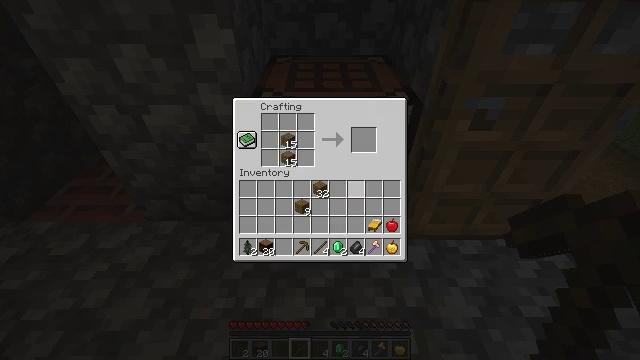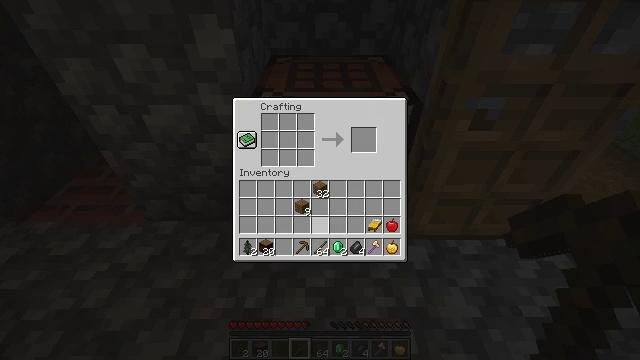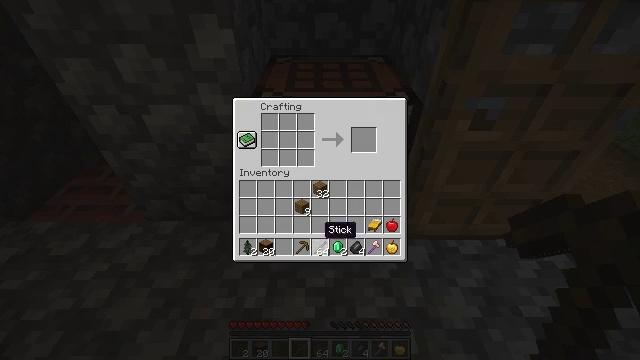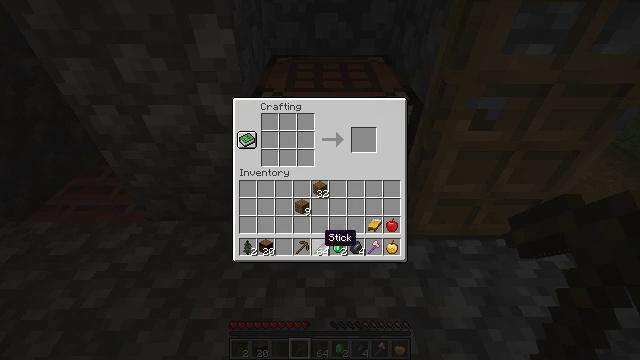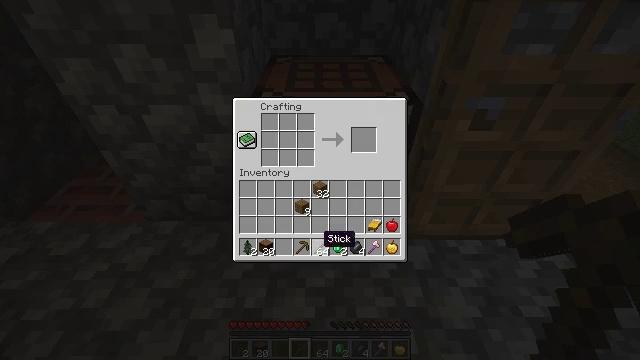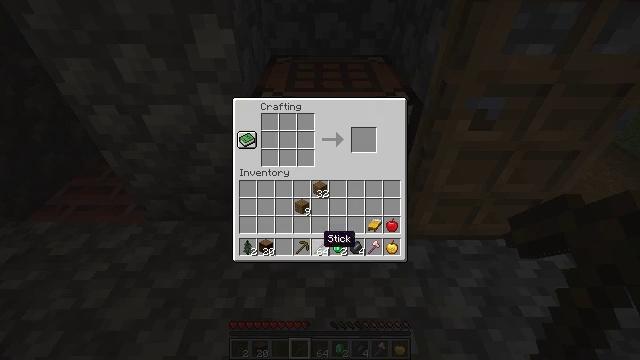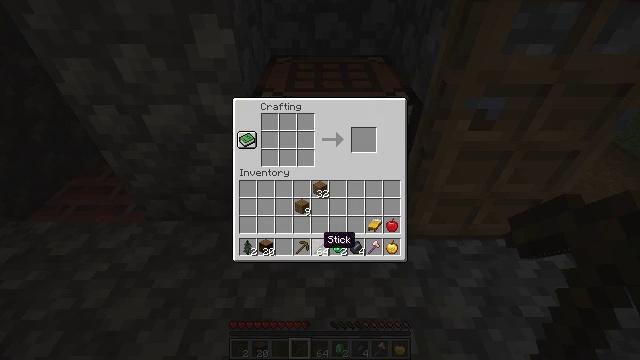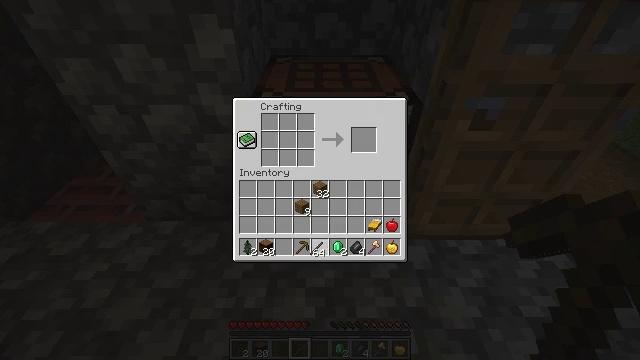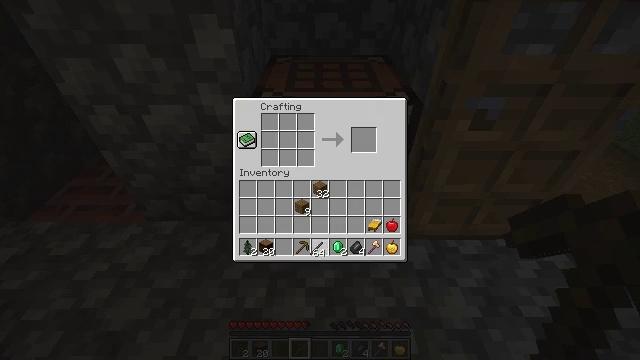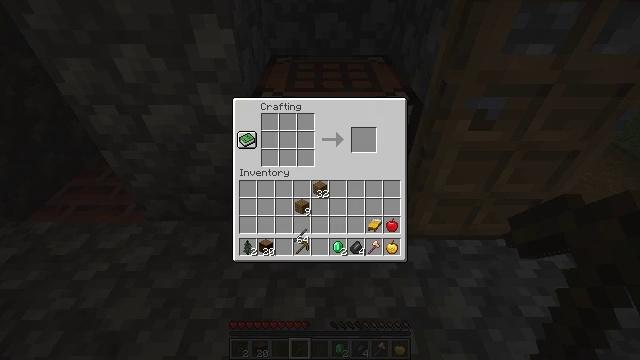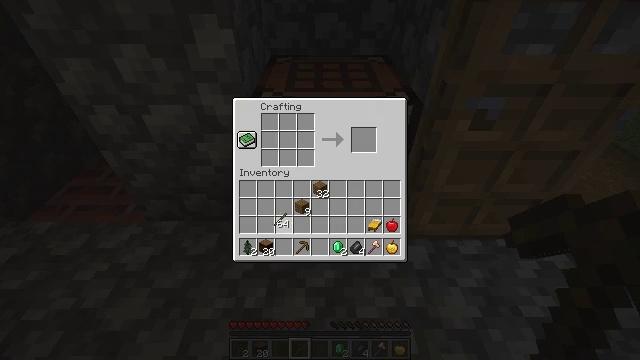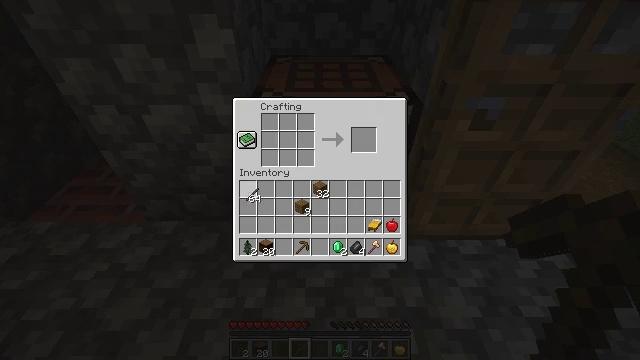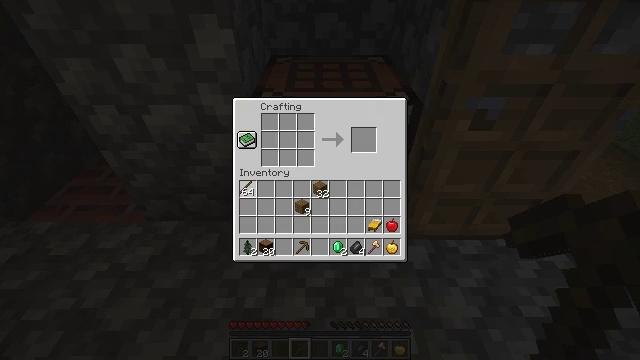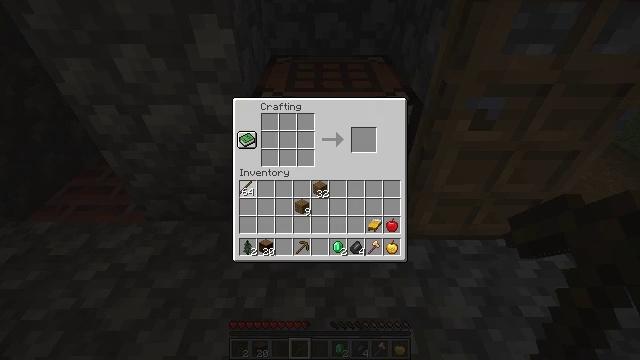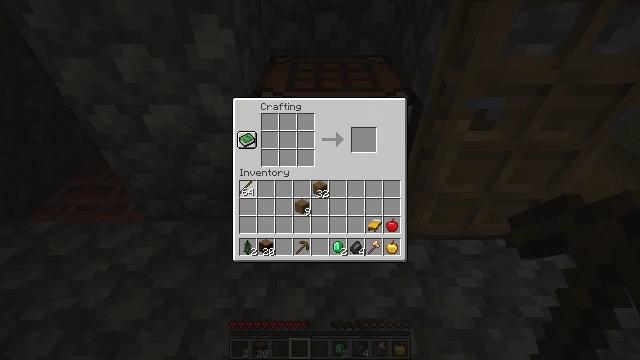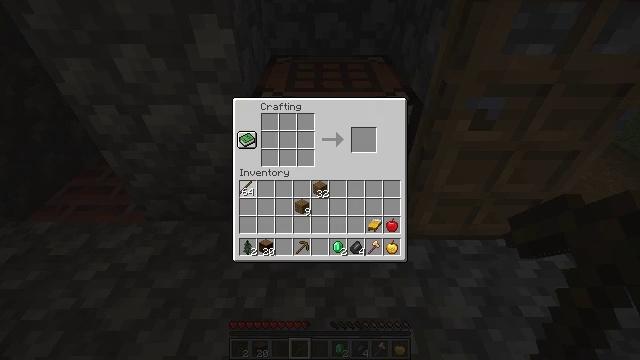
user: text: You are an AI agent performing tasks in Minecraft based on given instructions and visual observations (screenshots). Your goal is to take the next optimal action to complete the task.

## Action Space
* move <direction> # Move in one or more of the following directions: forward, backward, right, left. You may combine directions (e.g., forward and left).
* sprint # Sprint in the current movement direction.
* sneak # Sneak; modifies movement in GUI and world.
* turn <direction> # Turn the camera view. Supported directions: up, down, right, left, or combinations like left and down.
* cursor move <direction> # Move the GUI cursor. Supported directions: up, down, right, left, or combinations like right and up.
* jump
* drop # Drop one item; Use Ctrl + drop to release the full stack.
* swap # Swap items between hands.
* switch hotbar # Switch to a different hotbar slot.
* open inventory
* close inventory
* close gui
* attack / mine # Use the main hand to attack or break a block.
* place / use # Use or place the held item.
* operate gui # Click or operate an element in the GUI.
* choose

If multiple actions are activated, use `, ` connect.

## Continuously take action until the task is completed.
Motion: motion action
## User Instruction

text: Break the blast furnace block.
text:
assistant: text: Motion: sneak, cursor move left and down, open gui
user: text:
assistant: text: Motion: sneak, cursor move left and down
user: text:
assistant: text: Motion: cursor move down
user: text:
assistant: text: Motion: no_op
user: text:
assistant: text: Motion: no_op
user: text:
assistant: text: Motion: no_op
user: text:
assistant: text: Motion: operate gui
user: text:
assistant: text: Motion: operate gui
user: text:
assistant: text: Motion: cursor move left and up, operate gui
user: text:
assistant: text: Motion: cursor move left and up
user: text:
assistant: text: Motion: cursor move left and up
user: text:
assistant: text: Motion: cursor move left and up
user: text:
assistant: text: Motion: no_op
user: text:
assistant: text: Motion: no_op
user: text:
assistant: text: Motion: no_op
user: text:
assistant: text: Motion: operate gui
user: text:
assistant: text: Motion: operate gui
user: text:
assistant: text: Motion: no_op
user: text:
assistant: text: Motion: cursor move right
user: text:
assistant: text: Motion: cursor move right and down
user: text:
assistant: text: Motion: cursor move right
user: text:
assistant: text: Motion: cursor move right
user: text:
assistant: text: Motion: no_op
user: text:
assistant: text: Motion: no_op
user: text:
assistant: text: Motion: no_op
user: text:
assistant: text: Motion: no_op
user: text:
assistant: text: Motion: no_op
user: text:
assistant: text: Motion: cursor move left
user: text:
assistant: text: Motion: no_op
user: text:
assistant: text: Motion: no_op